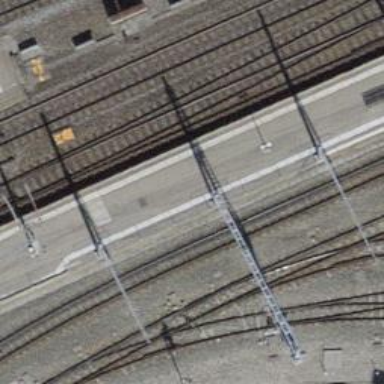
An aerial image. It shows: Narrow-gauge railway with 1 track. The tracks are electrified with contact line.